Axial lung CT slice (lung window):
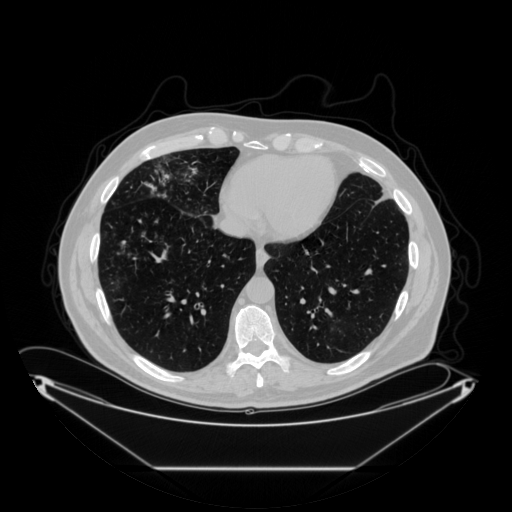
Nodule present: no